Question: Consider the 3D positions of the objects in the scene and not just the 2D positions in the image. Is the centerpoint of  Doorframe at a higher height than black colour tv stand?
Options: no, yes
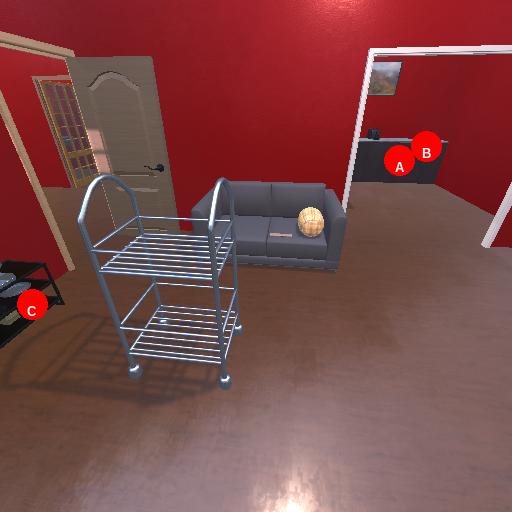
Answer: no